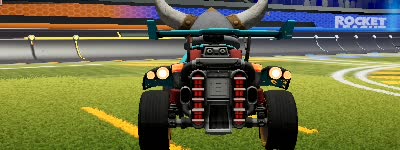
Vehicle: octane